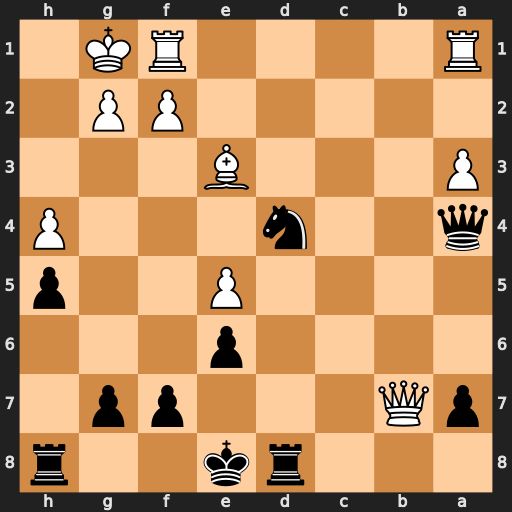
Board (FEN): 3rk2r/pQ3pp1/4p3/4P2p/q2n3P/P3B3/5PP1/R4RK1
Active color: b
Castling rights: k
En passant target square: -
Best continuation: Ne2+ Kh1 Qxh4#